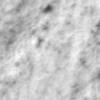
Label: no_change